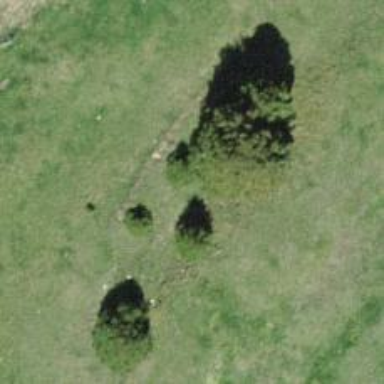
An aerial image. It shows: Needle-leaved tree in nature.